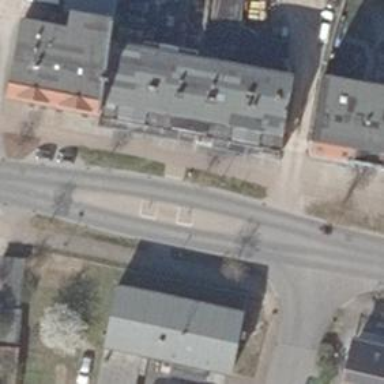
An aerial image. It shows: Crossing with pedestrian island for traffic calming.